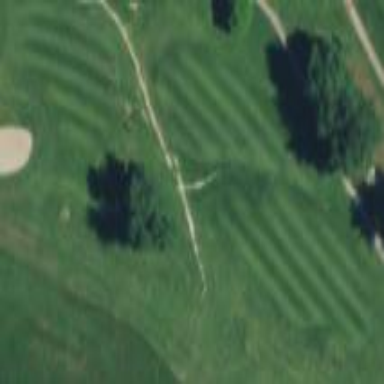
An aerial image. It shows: Golf fairway surrounded by grass.